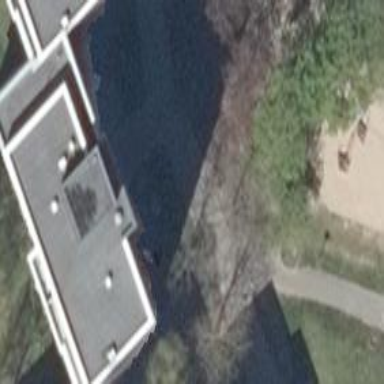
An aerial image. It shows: Flat-roofed apartment building.